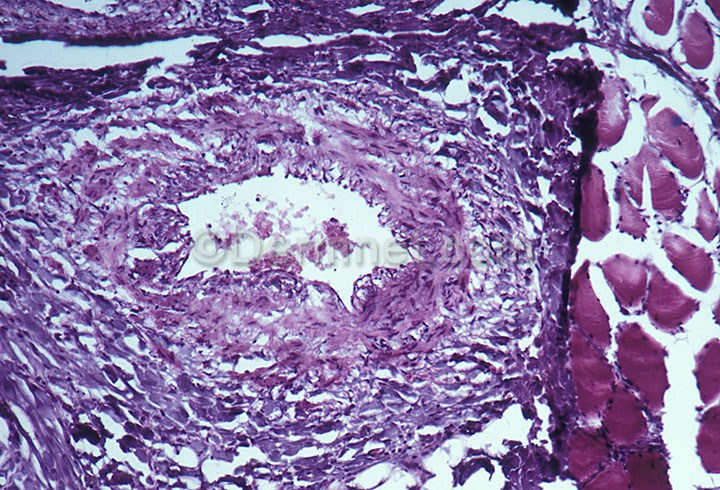
Disease: Vasculitis Photos